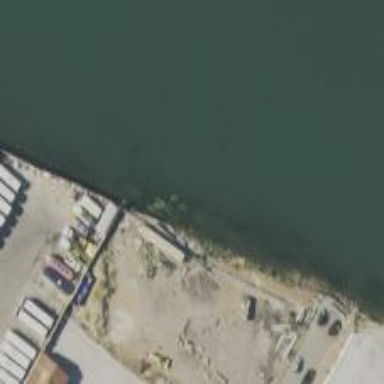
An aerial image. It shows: Man-made pier.